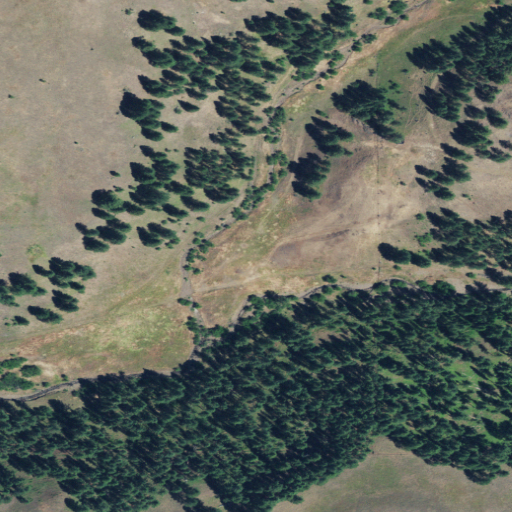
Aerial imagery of valley in Oregon named Sterling Gulch containing evergreen forest, grassland, and shrub